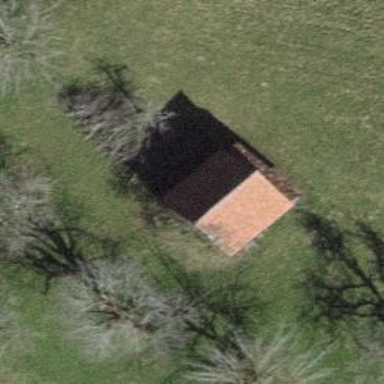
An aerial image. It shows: Farm auxiliary building.